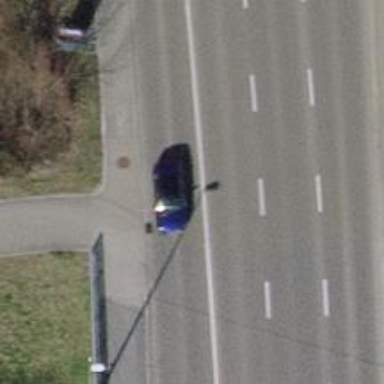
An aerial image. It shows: Unmarked road crossing.